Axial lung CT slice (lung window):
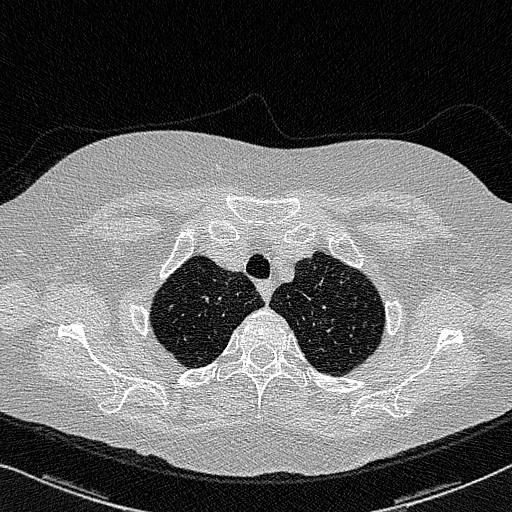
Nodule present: no